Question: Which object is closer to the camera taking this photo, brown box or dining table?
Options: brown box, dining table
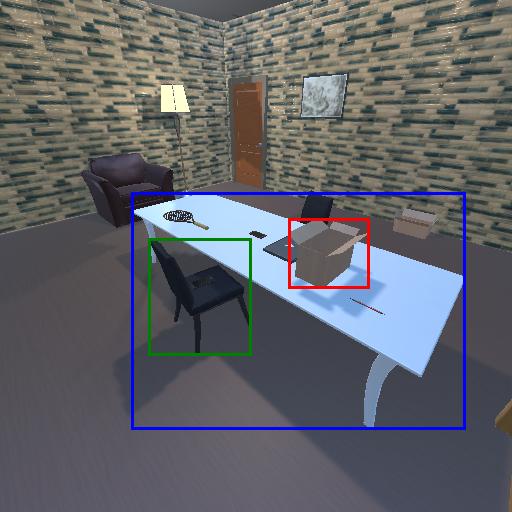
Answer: brown box